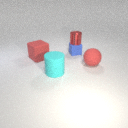
small blue rubber cube behind large red rubber sphere